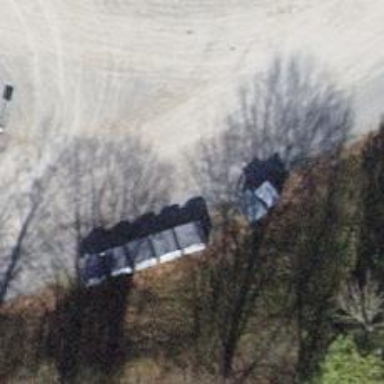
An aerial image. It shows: Recycling container at amenity designated for recycling.